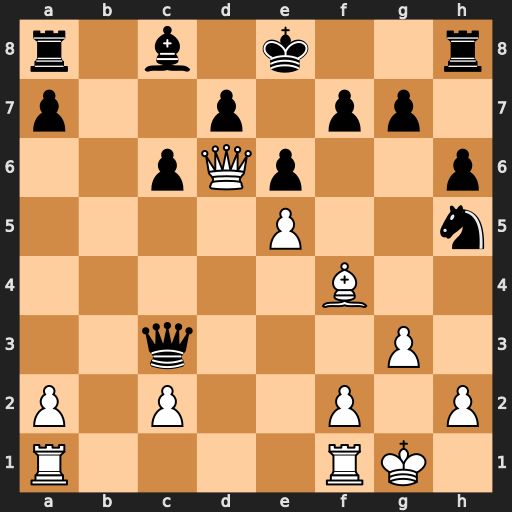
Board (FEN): r1b1k2r/p2p1pp1/2pQp2p/4P2n/5B2/2q3P1/P1P2P1P/R4RK1
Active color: w
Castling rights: kq
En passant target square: -
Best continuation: Bd2 Qc4 Bb4 c5 Bxc5 Qxc5 Qxc5